Question: I need the anchor text to wrap to the second line and still maintain the layout.
I have tried everything and I am not sure what I am doing wrong here.

Above is how I want it. My demo site where u can see the live layout : <URL>
I have tried many variations
max-width
word-wrap
but nothing seems to work.
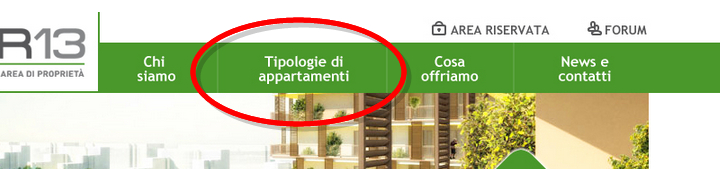
Answer: The strange wrapping is due to the use of 'padding' on an inline element. You should either move the 'padding' to the 'li' elements instead of the anchors or change the anchors to 'display: block' or 'display: inline-block'.